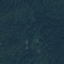
Label: Forest